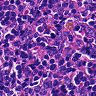
Metastatic tissue present: no